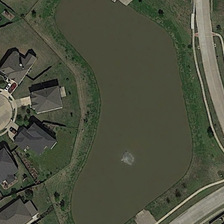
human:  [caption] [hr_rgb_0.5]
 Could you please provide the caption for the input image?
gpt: on the bank of the curved quadrangle pond with a fountain in the middle are lines of green roof houses .

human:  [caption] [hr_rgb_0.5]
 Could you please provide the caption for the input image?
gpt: several houses stands on the bank of this pond next to a road .

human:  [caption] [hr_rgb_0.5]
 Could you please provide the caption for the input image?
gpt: on the bank of the curved quadrangle pond with a fountain in the middle are lines of green roof houses .

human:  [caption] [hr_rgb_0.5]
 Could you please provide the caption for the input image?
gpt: the pond like a gamepad is next to a road and a ring of buildings .

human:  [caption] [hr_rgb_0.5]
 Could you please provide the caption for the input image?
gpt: an irregular pond is near a road and several gray buildings .